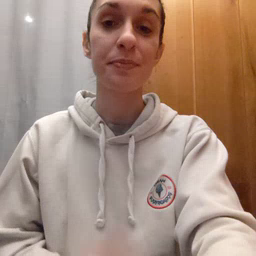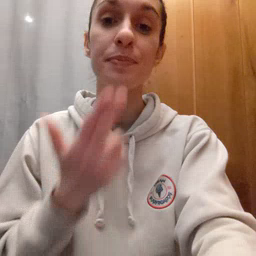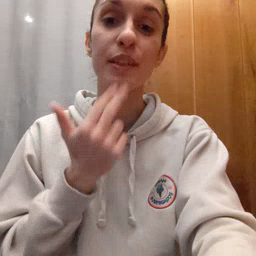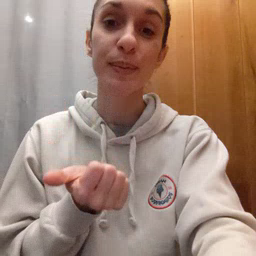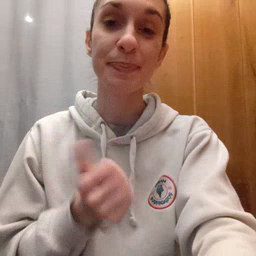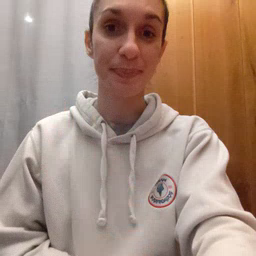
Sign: cute